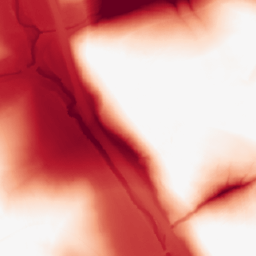
Category: morphological
Decomposition family: tophat
Decomposition parameters: size: 100
mode: black
Upsampling method: area
Upsampling parameters: scale: 2
Upsampling scale: 2